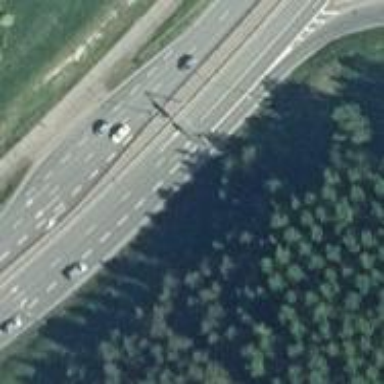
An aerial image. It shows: Asphalt road designated as trunk highway.